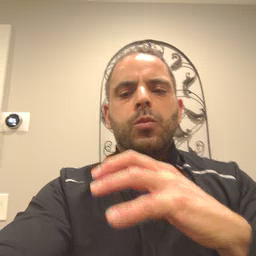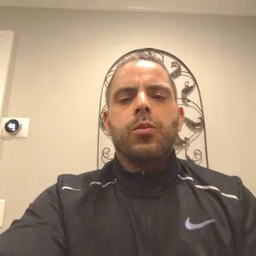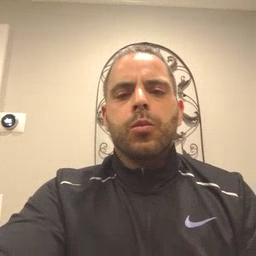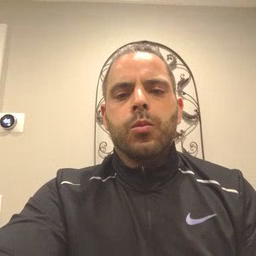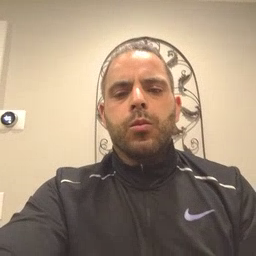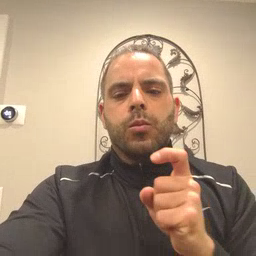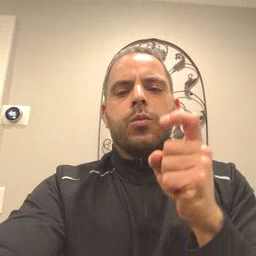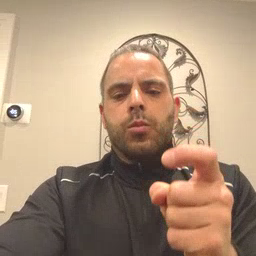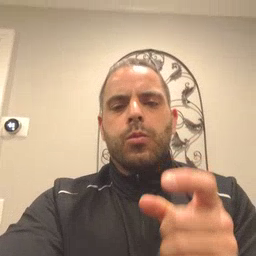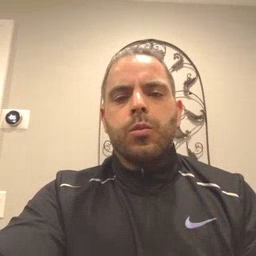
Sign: gift